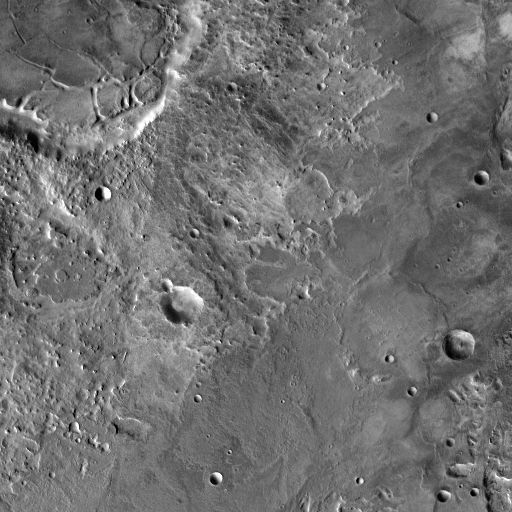
Crater classes present: Background, Other, Buried